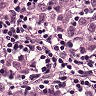
Metastatic tissue present: yes